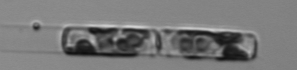
Label: Guinardia_delicatula